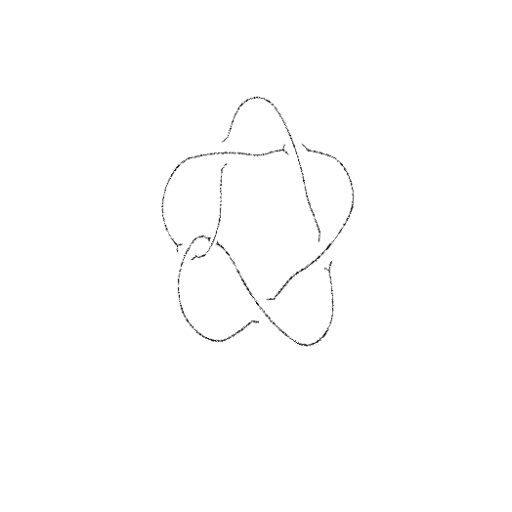
Crossing number: 6